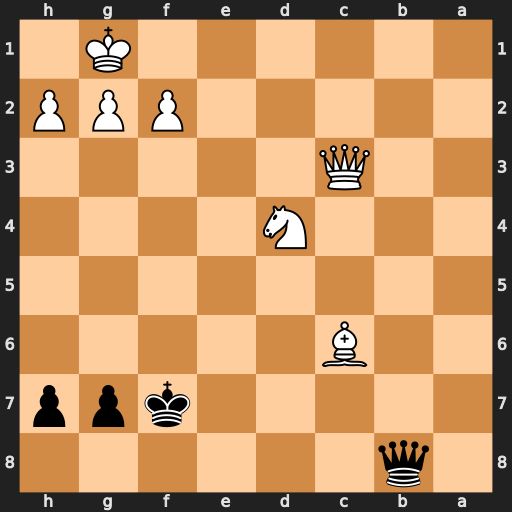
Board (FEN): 1q6/5kpp/2B5/8/3N4/2Q5/5PPP/6K1
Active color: b
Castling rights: -
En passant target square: -
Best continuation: Qb1+ Qc1 Qxc1#